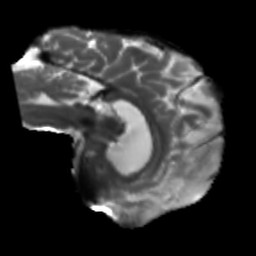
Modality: T2w
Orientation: sagittal
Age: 56
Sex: male
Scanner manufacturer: siemens
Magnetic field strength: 3 T
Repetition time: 5.47 s
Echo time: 0.0854 s